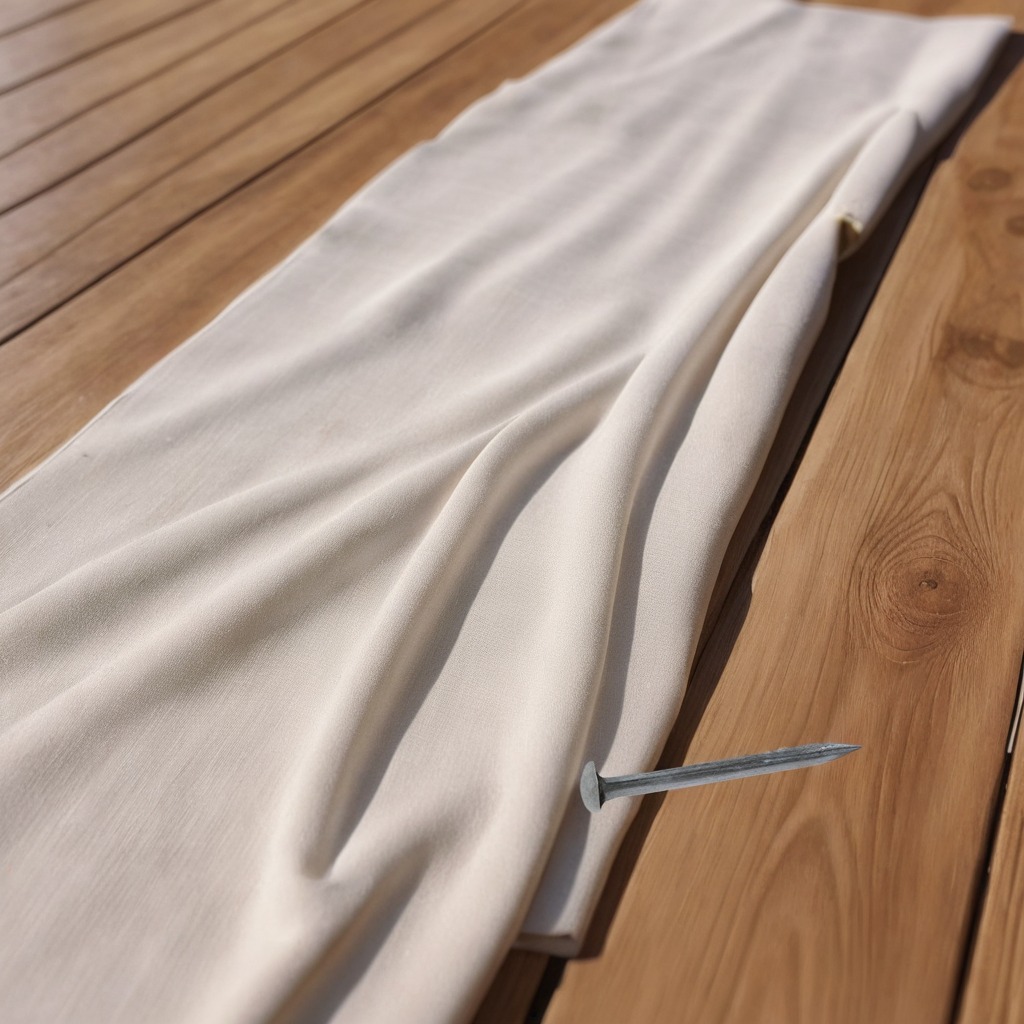
A wooden table is covered with a plain cloth table cloth in an outdoor workshop during daytime bright natural light soft shadows worn but beneath the cloth.